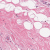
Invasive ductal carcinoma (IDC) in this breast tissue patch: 0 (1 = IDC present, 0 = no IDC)